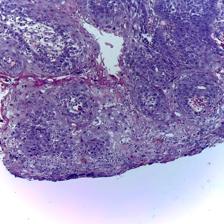
Diagnosis: OSCC